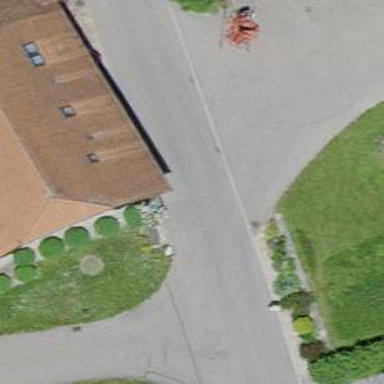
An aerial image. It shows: Residential road with asphalt surface.